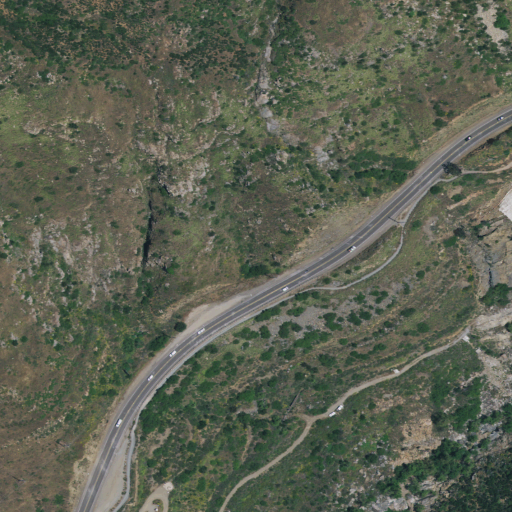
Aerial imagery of canyon in California named Del Dios Gorge containing shrub, open development, low intensity development, medium intensity development, woody wetlands, and grassland